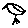
Label: bird